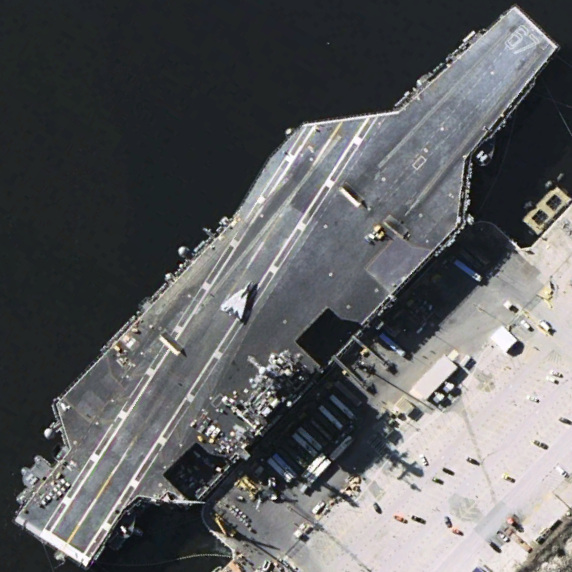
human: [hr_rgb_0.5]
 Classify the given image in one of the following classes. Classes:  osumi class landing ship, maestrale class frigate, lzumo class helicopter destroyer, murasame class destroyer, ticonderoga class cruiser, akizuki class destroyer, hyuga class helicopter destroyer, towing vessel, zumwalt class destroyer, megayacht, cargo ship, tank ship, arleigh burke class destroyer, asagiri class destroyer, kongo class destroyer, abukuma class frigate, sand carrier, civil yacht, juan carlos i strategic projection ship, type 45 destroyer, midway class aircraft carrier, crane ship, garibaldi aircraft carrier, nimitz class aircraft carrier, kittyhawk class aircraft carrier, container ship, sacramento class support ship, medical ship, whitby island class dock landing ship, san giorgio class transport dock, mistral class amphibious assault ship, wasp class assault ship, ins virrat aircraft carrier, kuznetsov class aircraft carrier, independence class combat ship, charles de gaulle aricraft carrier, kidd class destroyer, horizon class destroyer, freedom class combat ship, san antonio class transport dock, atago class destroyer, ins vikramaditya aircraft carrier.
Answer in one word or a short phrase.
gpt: KittyHawk class aircraft carrier